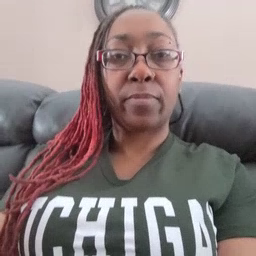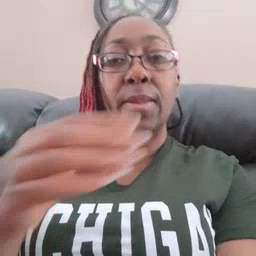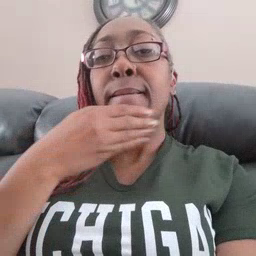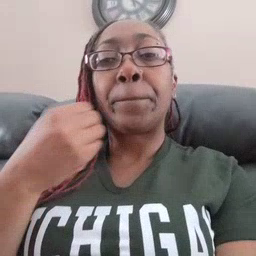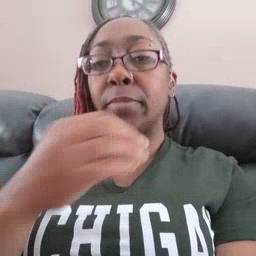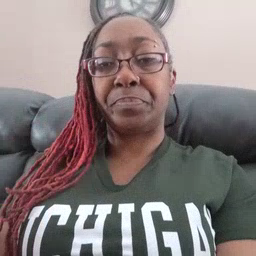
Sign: napkin